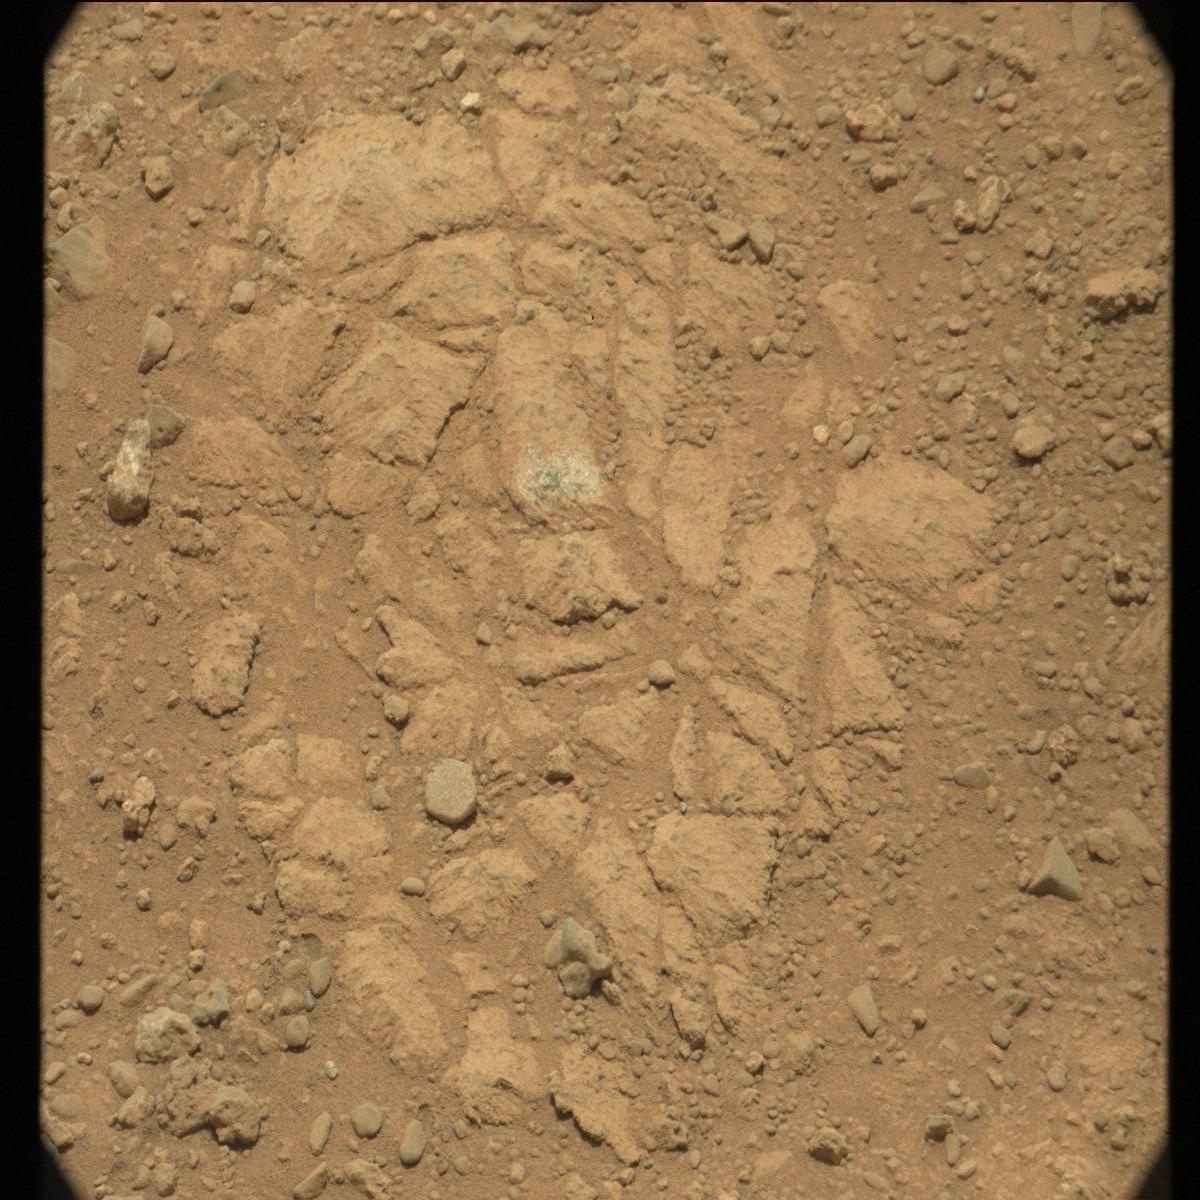
Terrain classes present: Bedrock, Rock, Sand / Soil